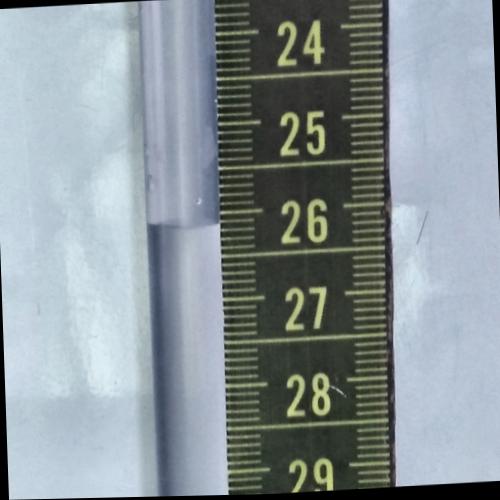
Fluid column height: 26.1 cm